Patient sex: F
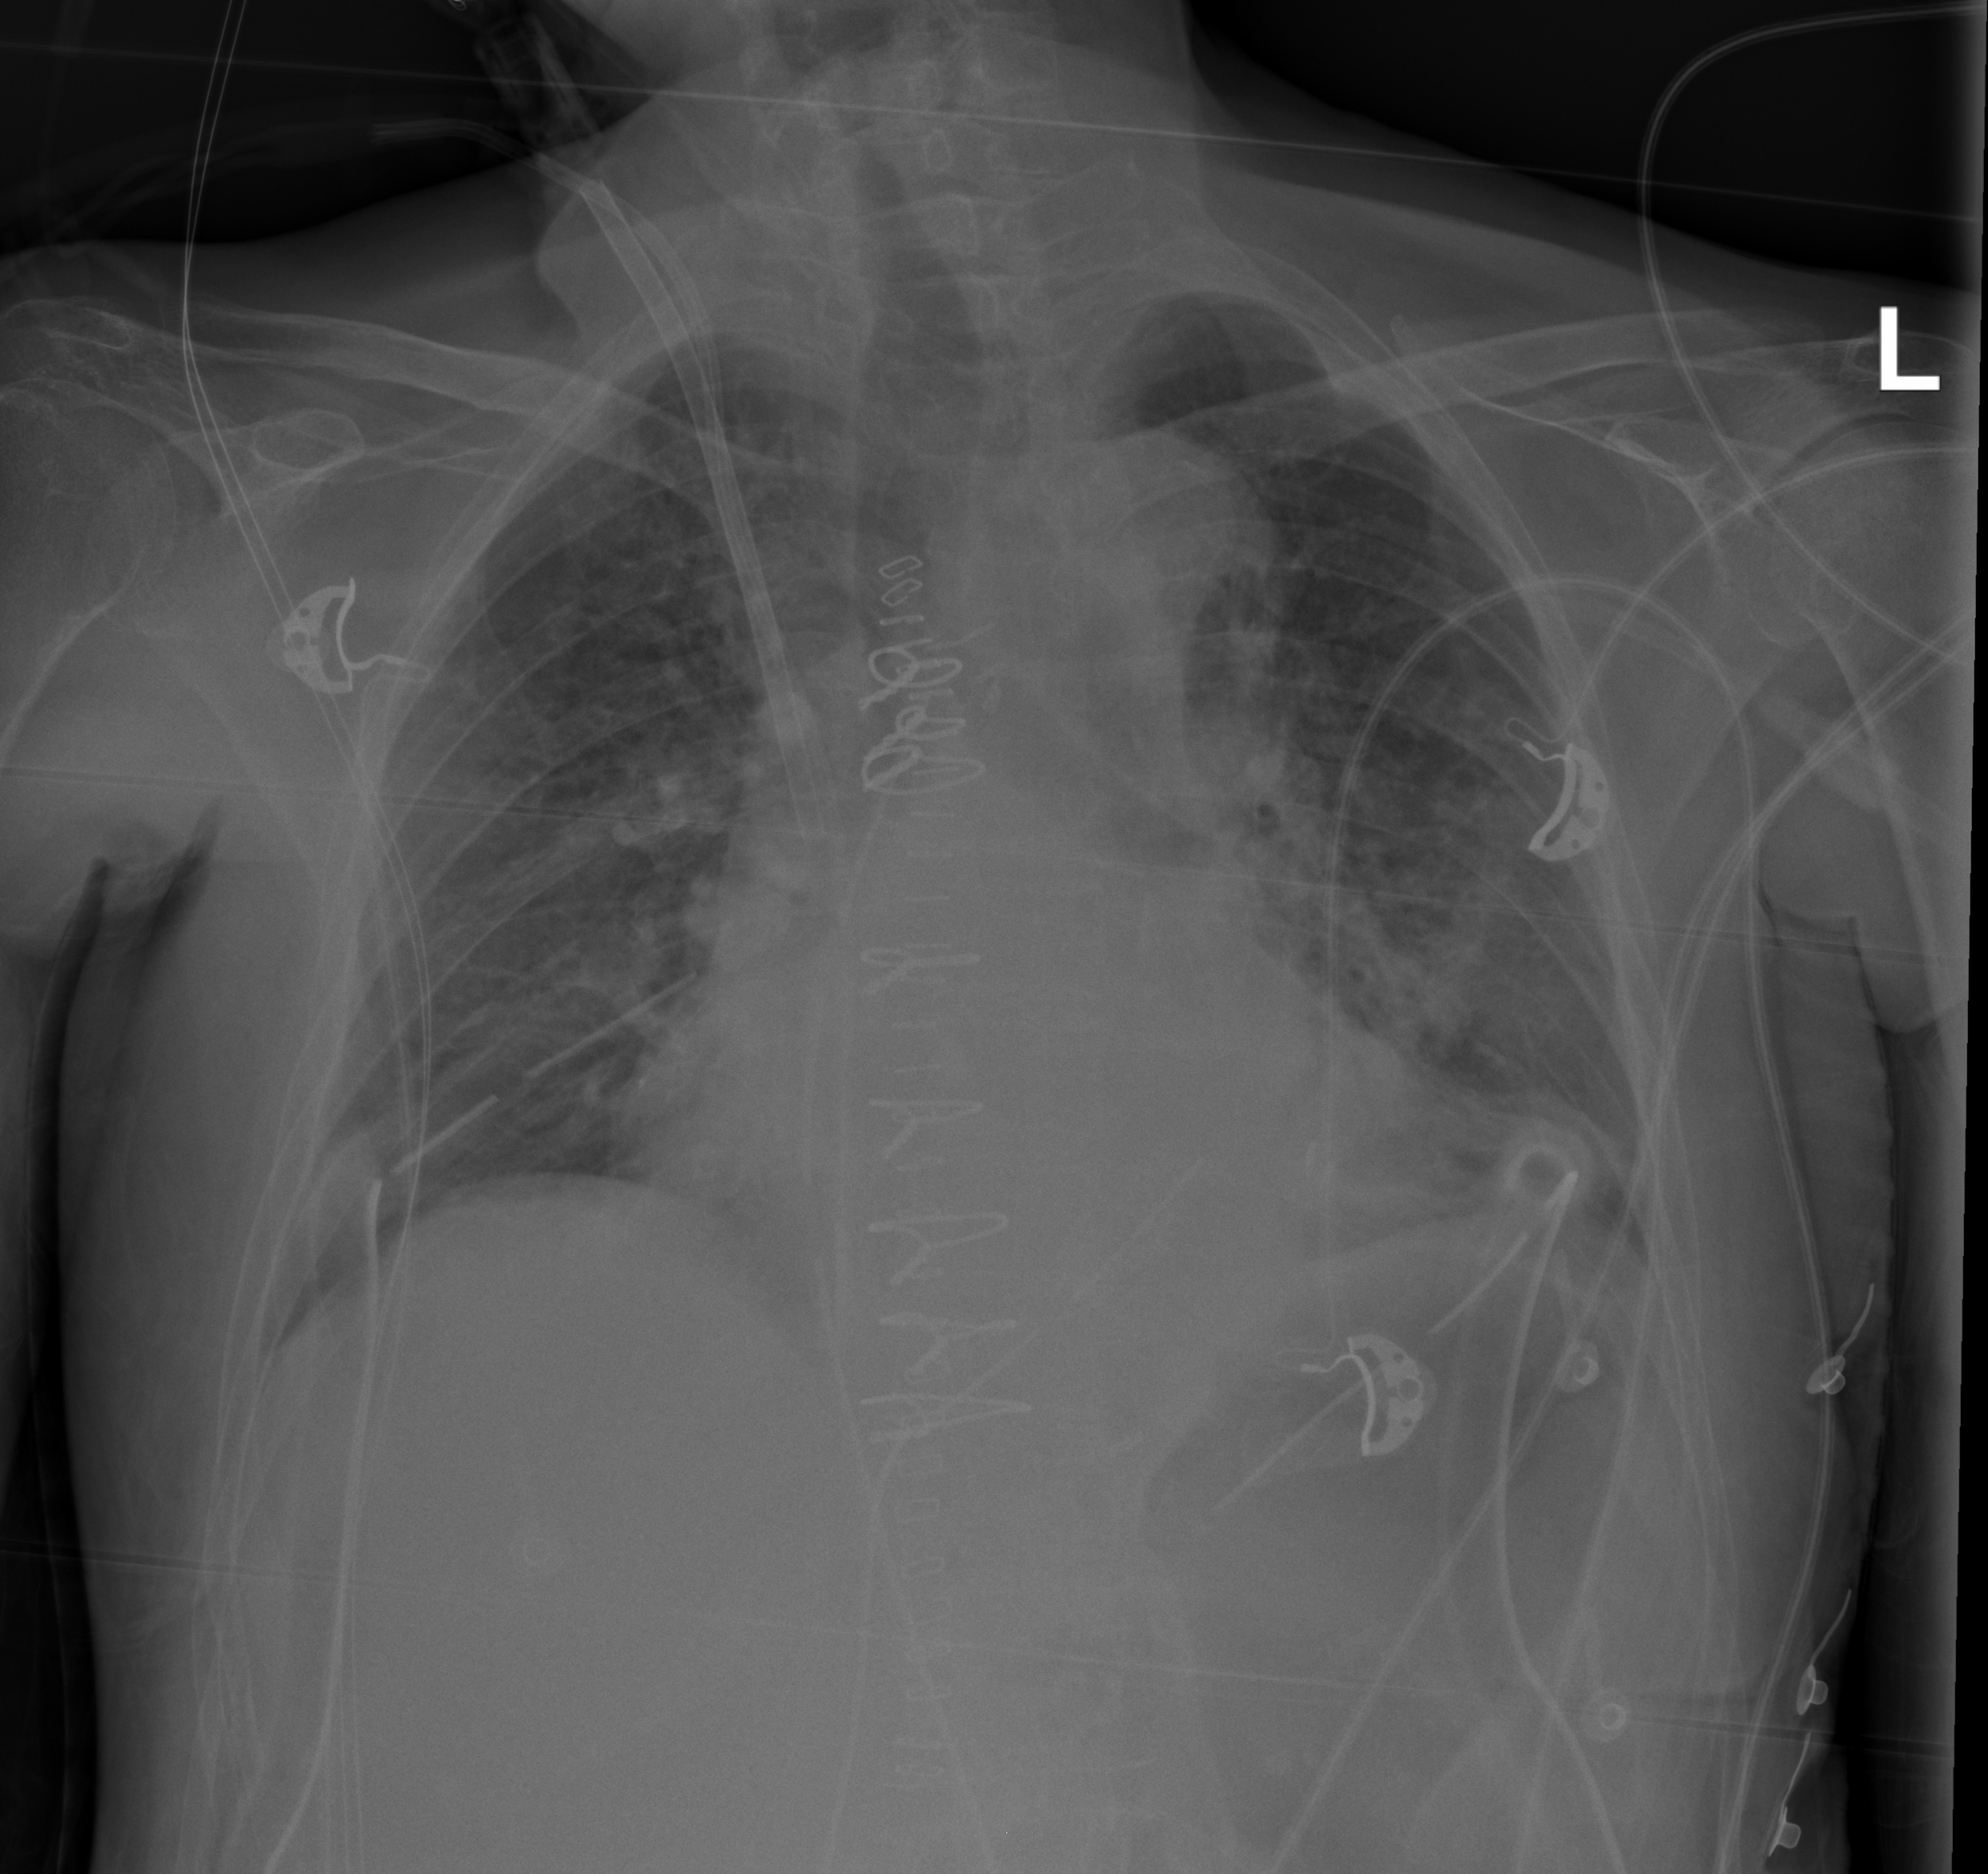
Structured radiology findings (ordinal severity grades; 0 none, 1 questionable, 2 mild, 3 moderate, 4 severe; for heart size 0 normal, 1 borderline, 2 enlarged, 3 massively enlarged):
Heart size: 2
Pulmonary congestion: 2
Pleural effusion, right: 0
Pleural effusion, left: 2
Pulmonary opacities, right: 0
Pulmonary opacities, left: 2
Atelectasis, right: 0
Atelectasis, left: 2